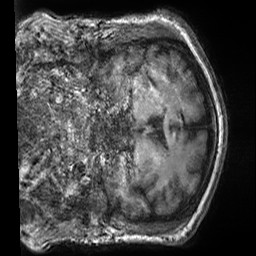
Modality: T1w
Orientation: coronal
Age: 60
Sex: male
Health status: healthy
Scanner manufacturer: siemens
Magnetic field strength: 3 T
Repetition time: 2.5 s
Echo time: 0.00299 s